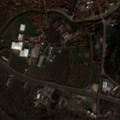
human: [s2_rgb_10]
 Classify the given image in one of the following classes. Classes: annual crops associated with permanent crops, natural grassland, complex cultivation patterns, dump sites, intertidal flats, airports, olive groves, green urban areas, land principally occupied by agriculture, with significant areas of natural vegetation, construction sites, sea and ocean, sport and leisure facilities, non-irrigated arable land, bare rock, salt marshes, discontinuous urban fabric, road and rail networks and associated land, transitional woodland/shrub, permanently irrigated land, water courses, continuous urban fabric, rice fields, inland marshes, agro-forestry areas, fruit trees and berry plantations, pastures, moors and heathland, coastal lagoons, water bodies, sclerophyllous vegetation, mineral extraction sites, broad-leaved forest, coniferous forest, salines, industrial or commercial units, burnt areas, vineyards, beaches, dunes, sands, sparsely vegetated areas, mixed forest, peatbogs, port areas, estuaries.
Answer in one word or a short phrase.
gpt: discontinuous urban fabric, industrial or commercial units, non-irrigated arable land, water courses